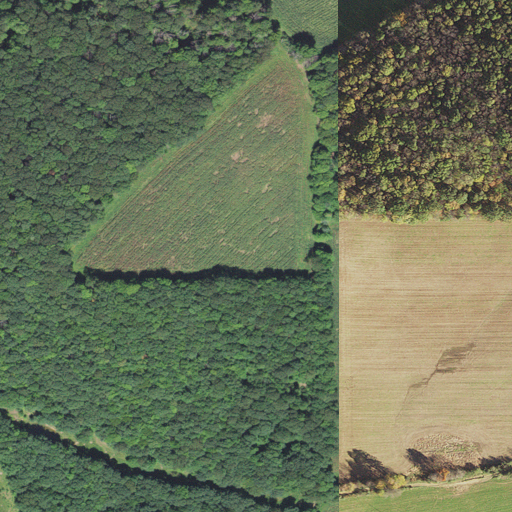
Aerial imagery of ridge(s) in West Virginia named Thomas Ridge containing deciduous forest, pasture, and mixed forest